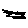
Label: zigzag